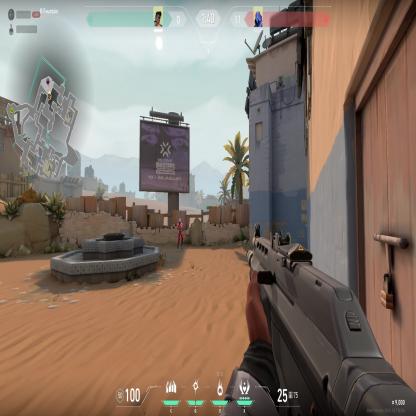
Label: enemy